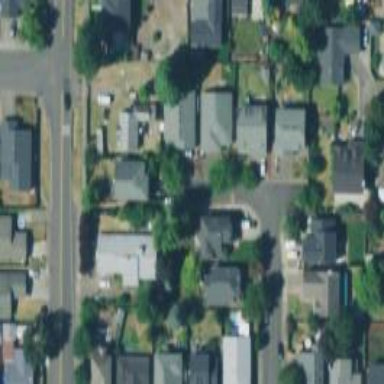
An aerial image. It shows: Residential road with sidewalk on the left.